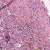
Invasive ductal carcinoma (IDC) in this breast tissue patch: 0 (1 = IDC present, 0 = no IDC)